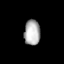
Tissue: lung
Cell type: Others
Senescence score: 0.2211
Nuclear area (px): 397
Mean DAPI intensity: 175.612